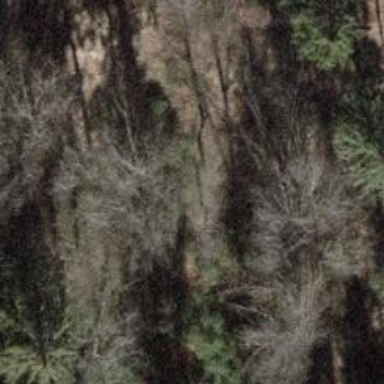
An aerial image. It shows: Hunting stand.